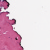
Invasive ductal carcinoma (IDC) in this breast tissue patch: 0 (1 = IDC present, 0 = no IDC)